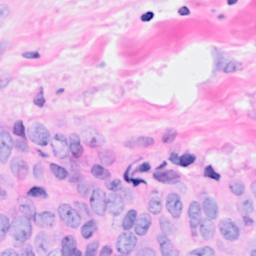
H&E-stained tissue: Breast